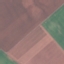
Land use / land cover: AnnualCrop